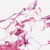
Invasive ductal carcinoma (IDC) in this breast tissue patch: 0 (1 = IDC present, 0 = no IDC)